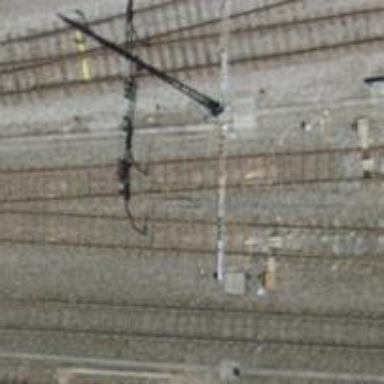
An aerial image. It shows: Rail yard with electrified rails and single track.